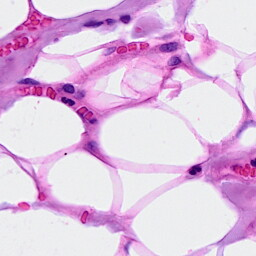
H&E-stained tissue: Breast